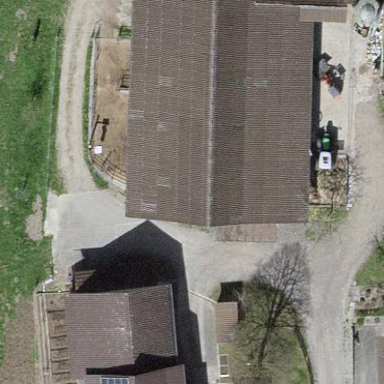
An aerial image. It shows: Farm building.